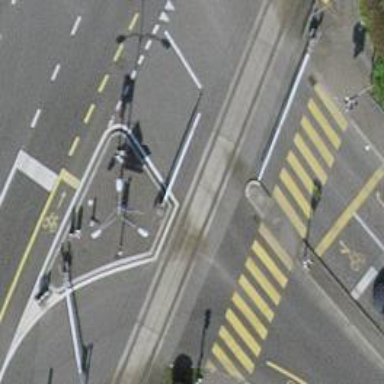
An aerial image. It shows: Level railway crossing with lights and double half barrier.